Field crop: maize
Growth stage: 2
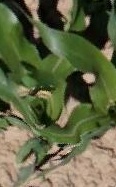
Species: maize